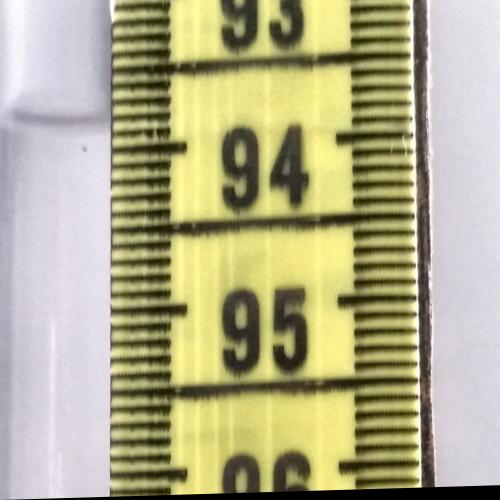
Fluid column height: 93.8 cm